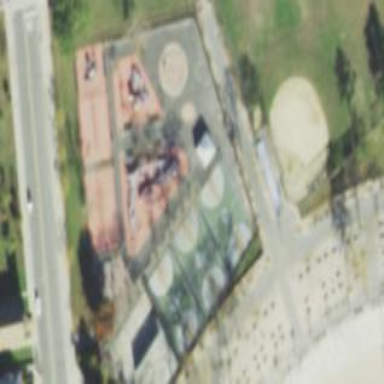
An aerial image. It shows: Basketball court with asphalt surface.